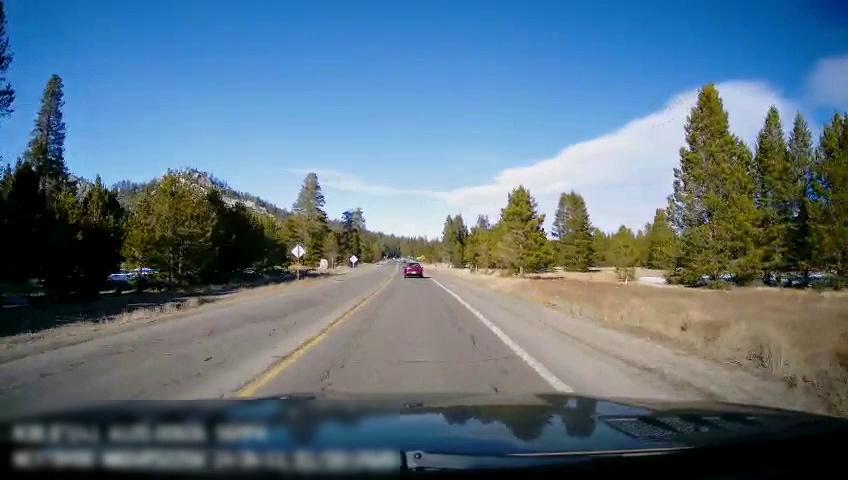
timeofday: Day
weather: Sunny
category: Drivable Space
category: Vehicles | Car
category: Lanes | Current Lane
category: Lanes | Current Lane
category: Traffic | Signs